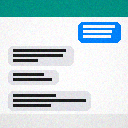
Screen state: on